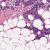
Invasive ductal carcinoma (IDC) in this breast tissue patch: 1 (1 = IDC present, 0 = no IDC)